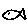
Label: fish